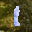
Label: 1